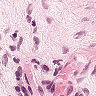
Metastatic tissue present: no